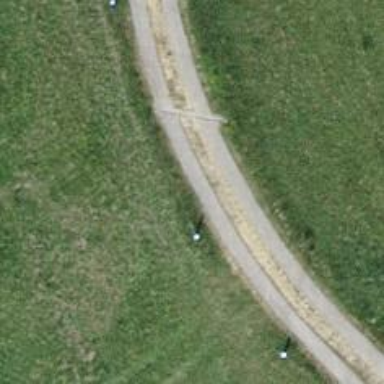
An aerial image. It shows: Track with grade 3 surface.